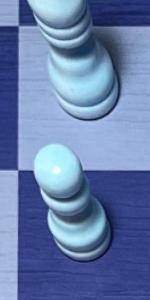
Label: Pawn_White